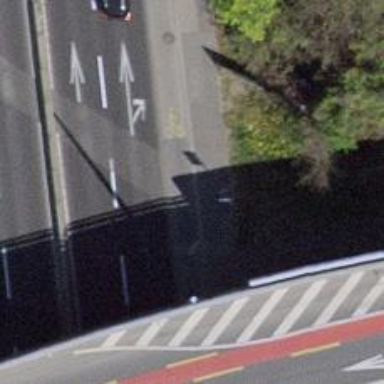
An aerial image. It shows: Asphalt sidewalk and cycleway. Both the sidewalk and cycleway have asphalt surfaces.